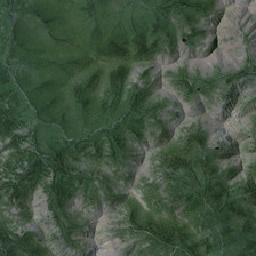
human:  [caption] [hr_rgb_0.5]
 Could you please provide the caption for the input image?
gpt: This mountain ridge is naked while the other part is Gree.

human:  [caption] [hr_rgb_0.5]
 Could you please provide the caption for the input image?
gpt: The ridge is bare, the rest is green.

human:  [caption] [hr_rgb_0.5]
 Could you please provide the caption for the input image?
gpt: The ridge of the mountain is bare, and the rest is green.

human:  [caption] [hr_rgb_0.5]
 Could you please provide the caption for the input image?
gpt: The crest of this mountain is bare while the other parts are Greek.

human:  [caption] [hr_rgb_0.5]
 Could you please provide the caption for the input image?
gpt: The summit of this Mountain is naked while the other parts are Greek.